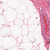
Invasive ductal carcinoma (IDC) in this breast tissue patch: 0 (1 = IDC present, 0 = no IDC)